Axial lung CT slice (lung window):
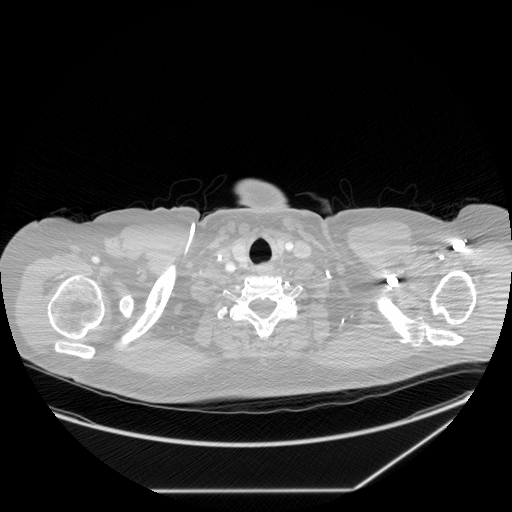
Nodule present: no